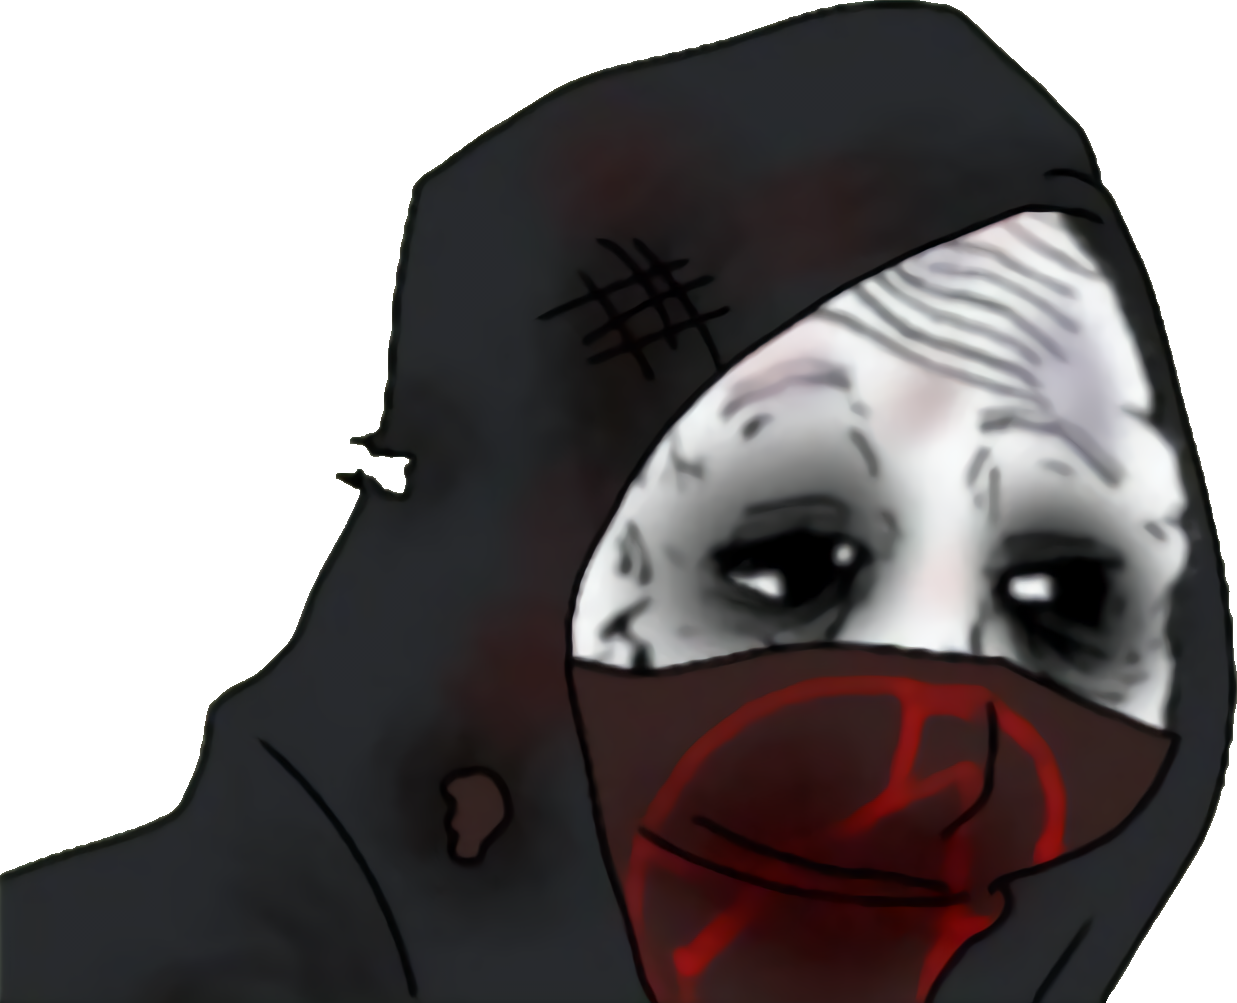
Label: 5_Yes_Honey